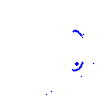
Particle: kaon